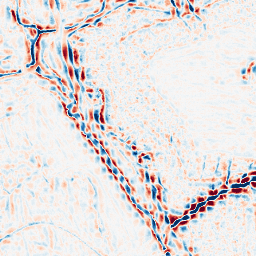
Category: wavelet
Decomposition family: wavelet_biorthogonal
Decomposition parameters: wavelet: bior4.4
level: 3
Upsampling method: sinc_blackman
Upsampling parameters: scale: 8
kernel_size: 16
Upsampling scale: 8